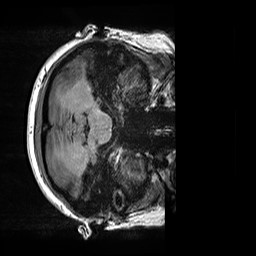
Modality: T1w
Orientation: axial
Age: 25
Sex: female
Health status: healthy
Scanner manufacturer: siemens
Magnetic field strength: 3 T
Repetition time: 2.5 s
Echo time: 0.00299 s